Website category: sports
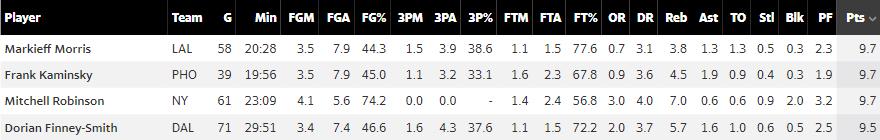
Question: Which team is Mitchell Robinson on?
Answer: NY

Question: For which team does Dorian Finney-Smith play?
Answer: DAL

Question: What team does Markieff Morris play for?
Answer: LAL

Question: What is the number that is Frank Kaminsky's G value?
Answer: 39

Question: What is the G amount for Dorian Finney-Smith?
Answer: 71

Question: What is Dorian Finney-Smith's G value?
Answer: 71

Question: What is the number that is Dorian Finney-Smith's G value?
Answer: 71

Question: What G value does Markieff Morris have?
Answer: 58

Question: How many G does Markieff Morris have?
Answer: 58

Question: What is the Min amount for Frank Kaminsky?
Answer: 19:56

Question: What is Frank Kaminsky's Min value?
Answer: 19:56

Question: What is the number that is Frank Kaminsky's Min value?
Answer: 19:56

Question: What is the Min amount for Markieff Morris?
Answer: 20:28

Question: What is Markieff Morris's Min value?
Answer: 20:28

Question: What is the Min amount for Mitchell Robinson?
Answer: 23:09

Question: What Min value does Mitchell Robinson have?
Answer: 23:09

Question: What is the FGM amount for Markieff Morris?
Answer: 3.5

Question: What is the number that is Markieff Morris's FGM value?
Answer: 3.5

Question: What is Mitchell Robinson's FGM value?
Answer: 4.1

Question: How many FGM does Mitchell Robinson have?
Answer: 4.1

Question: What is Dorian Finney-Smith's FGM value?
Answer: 3.4

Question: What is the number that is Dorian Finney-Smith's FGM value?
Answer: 3.4

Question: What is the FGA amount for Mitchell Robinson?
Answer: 5.6

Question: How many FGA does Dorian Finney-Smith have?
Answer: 7.4

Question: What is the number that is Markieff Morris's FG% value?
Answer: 44.3

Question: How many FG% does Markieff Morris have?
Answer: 44.3

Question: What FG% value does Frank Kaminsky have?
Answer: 45.0

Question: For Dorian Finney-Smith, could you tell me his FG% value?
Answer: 46.6

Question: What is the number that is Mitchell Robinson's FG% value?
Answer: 74.2

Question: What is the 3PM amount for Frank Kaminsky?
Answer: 1.1

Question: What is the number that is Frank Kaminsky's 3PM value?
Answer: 1.1

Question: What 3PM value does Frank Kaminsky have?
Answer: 1.1

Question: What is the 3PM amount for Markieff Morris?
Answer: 1.5

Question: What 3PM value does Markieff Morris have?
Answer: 1.5

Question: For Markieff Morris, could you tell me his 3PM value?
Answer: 1.5

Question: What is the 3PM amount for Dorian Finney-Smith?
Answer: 1.6

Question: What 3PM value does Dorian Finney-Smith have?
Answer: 1.6

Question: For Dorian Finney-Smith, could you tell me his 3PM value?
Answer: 1.6

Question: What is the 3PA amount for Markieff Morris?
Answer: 3.9

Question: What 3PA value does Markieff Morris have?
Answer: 3.9

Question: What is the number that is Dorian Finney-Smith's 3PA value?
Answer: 4.3

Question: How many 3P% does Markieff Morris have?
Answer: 38.6

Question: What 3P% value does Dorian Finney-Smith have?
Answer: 37.6

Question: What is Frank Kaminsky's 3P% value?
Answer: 33.1

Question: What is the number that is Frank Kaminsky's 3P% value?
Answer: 33.1

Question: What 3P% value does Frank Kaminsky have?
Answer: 33.1

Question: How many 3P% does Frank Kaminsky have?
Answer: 33.1

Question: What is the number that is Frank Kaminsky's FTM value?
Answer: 1.6

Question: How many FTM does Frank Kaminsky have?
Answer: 1.6

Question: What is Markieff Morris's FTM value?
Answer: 1.1

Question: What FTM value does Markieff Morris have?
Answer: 1.1

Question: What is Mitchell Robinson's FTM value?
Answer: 1.4

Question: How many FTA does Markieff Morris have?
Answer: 1.5

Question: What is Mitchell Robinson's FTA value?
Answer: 2.4

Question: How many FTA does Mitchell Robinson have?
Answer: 2.4

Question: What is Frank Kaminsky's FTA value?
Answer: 2.3

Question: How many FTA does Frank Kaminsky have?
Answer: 2.3

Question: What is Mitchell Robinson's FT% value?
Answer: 56.8

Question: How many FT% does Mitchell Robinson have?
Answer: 56.8

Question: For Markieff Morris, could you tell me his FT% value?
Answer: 77.6

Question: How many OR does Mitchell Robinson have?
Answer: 3.0

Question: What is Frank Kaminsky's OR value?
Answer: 0.9

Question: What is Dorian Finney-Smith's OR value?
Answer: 2.0

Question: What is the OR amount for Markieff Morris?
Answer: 0.7